Question: I have to implement custom clickable area for my image in non standard shape (only for visible part of image). The shape is some part of the roof. I want to be able to do the click action only when I will hover over the shape.
Please see my example here in <URL> and see what I am doing wrong and how can it be done in better way? I have a problem with selection of transform parameters and with locating the clickable area just under the shape. How to do it correctly and to have an exact cover for needed shape?

'''
<div class="image">
<div class="image_roof_left">
<a class="link_roof_left" href="http://creation.cal24.pl/opencart/index.php?route=product/product&amp;product_id=50"></a>
<img src="http://creation.cal24.pl/opencart/image/data/poc/dach_l1.png">
</div>
</div>
div.image_roof_left {
border: 1px solid;
left: 120px;
top: 10px;
position: absolute;
perspective: 150px;
perspective-origin: 5% 0;
}
a.link_roof_left {
background-color: rgba(0, 0, 0, 0.1);
border: 1px solid;
padding: 50px;
position: absolute;
transform: rotateX(82deg) rotateY(-19deg) rotateZ(-6deg) skewX(-63deg) skewY(2deg);
}
'''
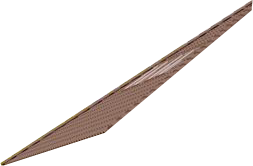
Answer: As suggested, its better if you use an image map, as the sides of this shape are straight lines.
Open the image in an image editor to find out the coords.
'''
<img src="http://creation.cal24.pl/opencart/image/data/poc/dach_l1.png" usemap="#map">
<map name="map">
<area shape="poly" coords="0,164,104,132,252,8,252,0,0,164" href="example.com" />
</map>
'''